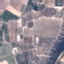
Land use / land cover: PermanentCrop